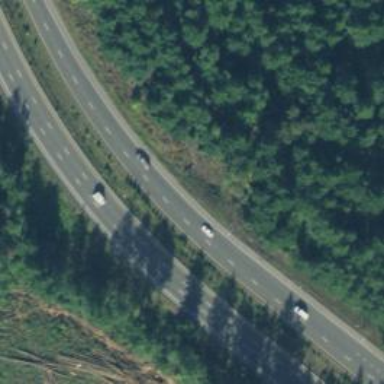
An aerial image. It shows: Trunk highway designated as motorroad.